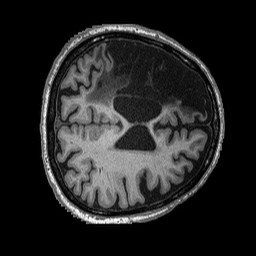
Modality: T1w
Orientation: axial
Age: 64
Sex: male
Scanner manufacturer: siemens
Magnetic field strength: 3 T
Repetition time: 2.53 s
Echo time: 0.00144 s